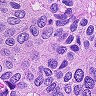
Metastatic tissue present: yes